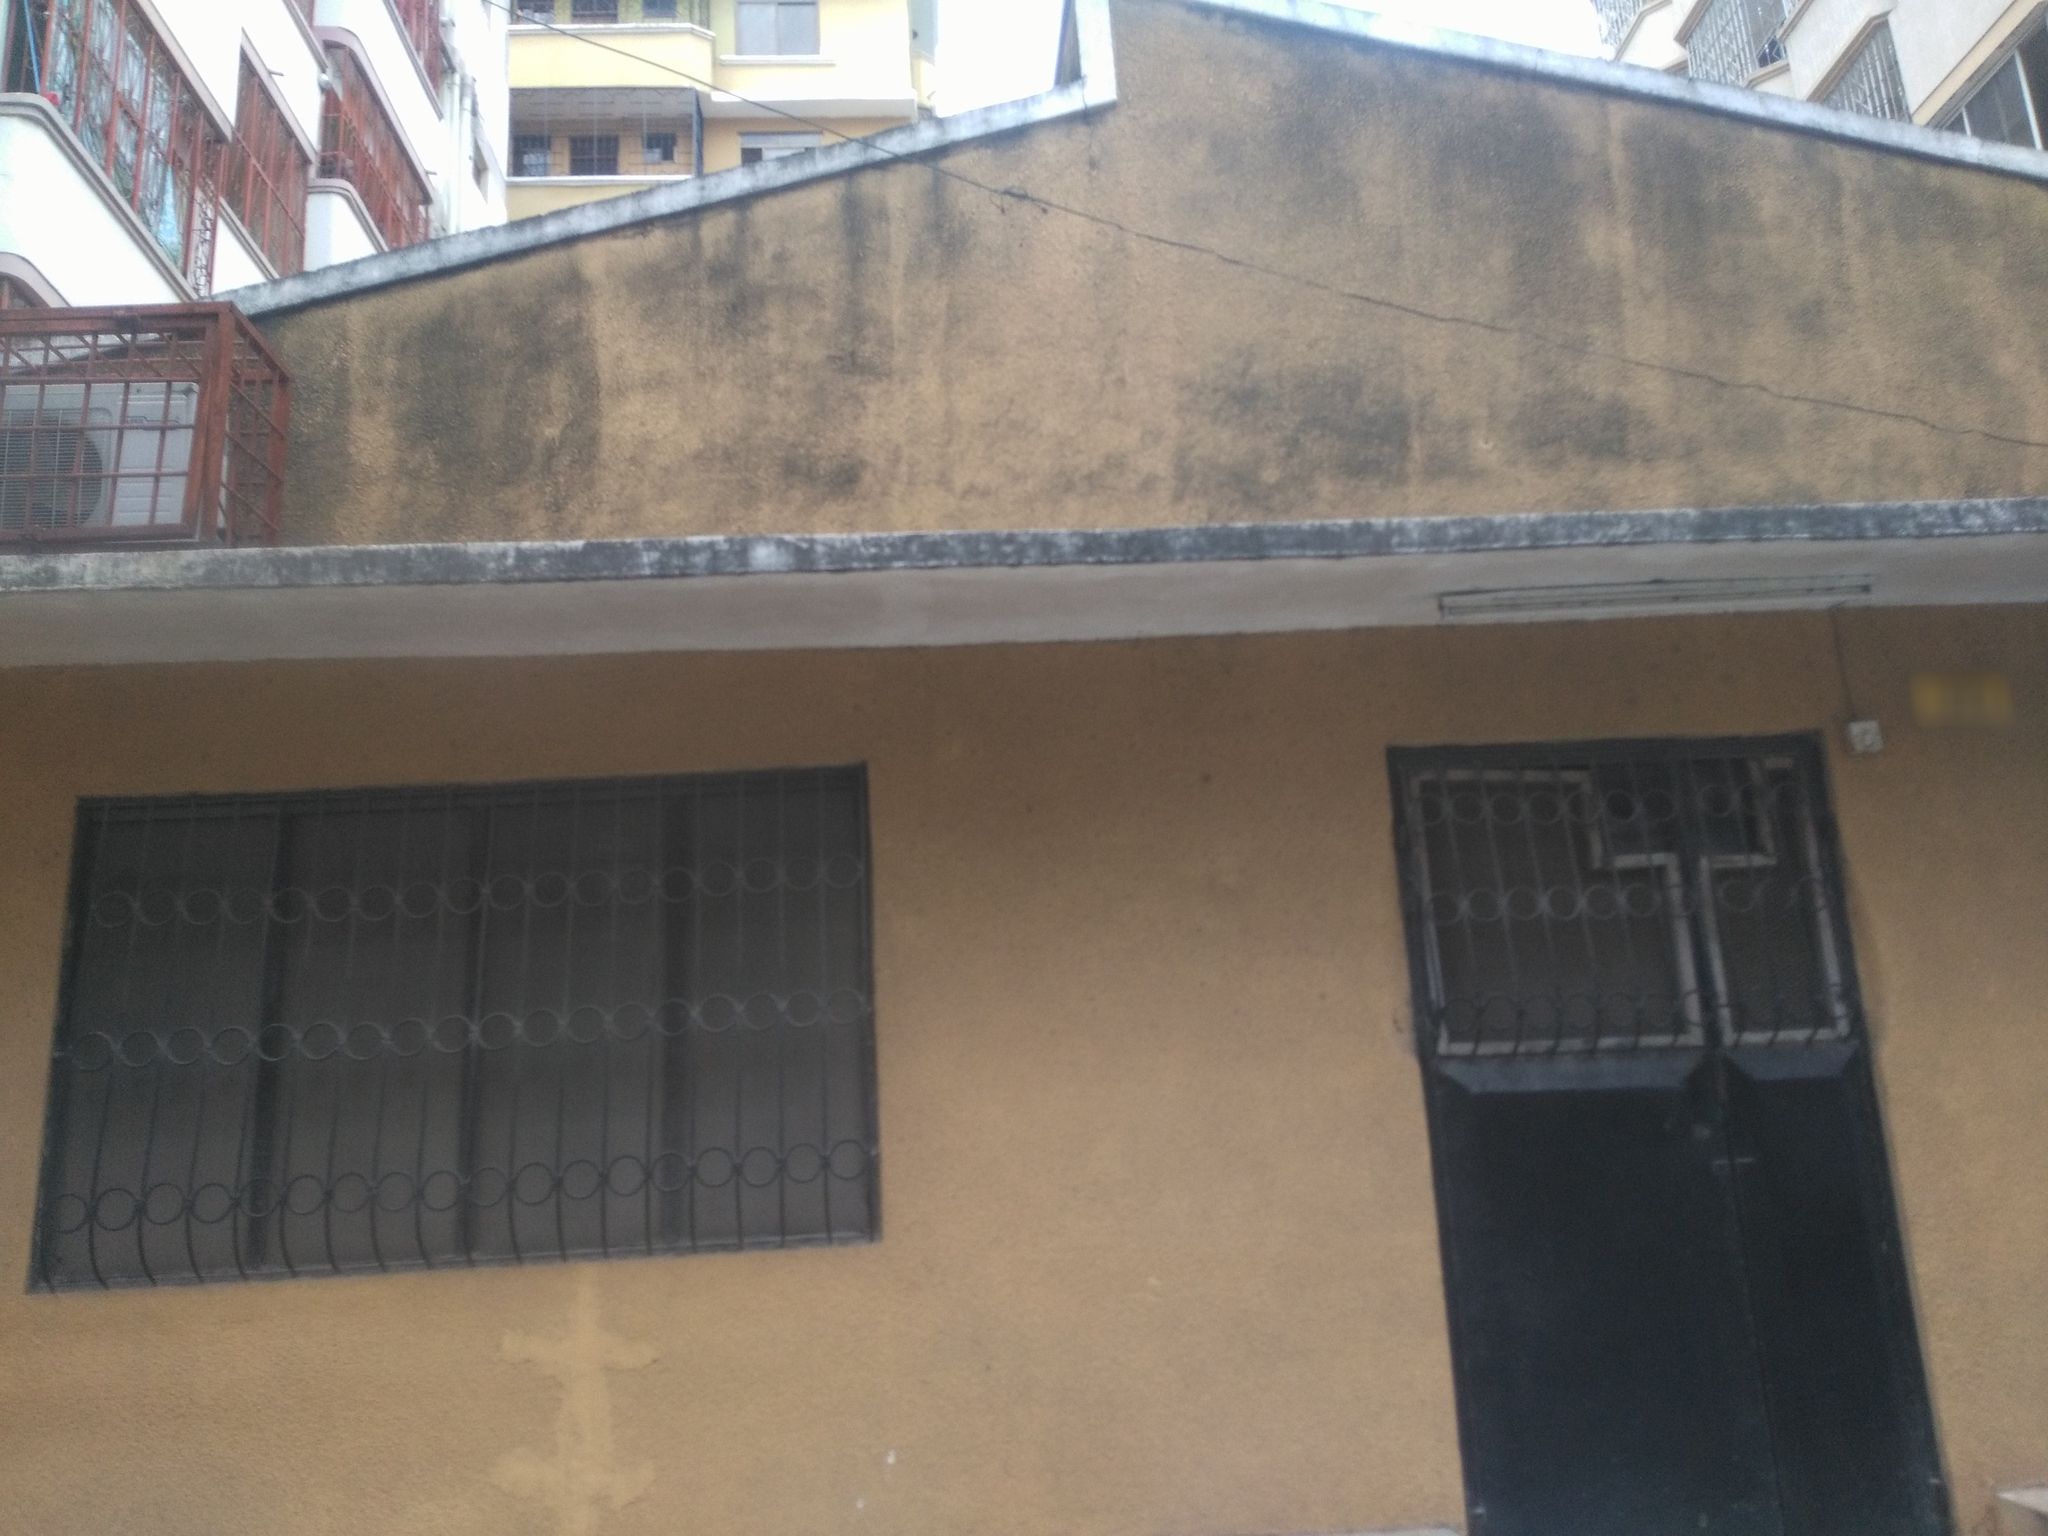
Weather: snowy
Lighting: day
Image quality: good
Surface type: walking surface
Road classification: residential
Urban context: urban centre
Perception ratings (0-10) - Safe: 4.48, Lively: 5.78, Beautiful: 3.73, Boring: 4.33, Depressing: 9.23, Wealthy: 0.86